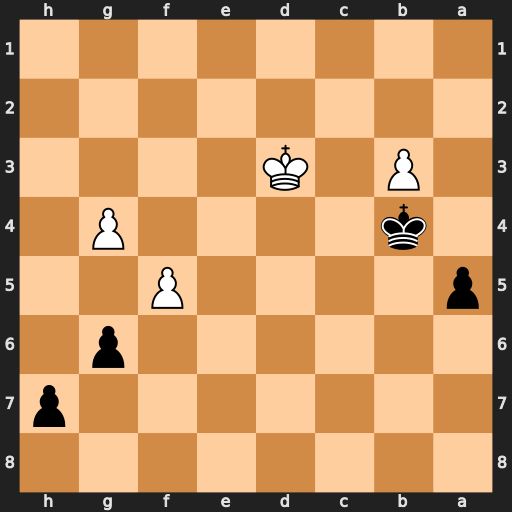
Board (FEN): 8/7p/6p1/p4P2/1k4P1/1P1K4/8/8
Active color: b
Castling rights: -
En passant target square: -
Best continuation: gxf5 gxf5 Kc5 Ke4 Kd6